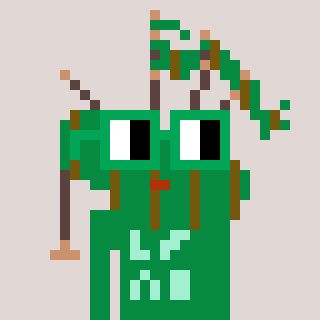
a pixel art character with square green glasses, a bagpipe-shaped head and a green-colored body on a warm background